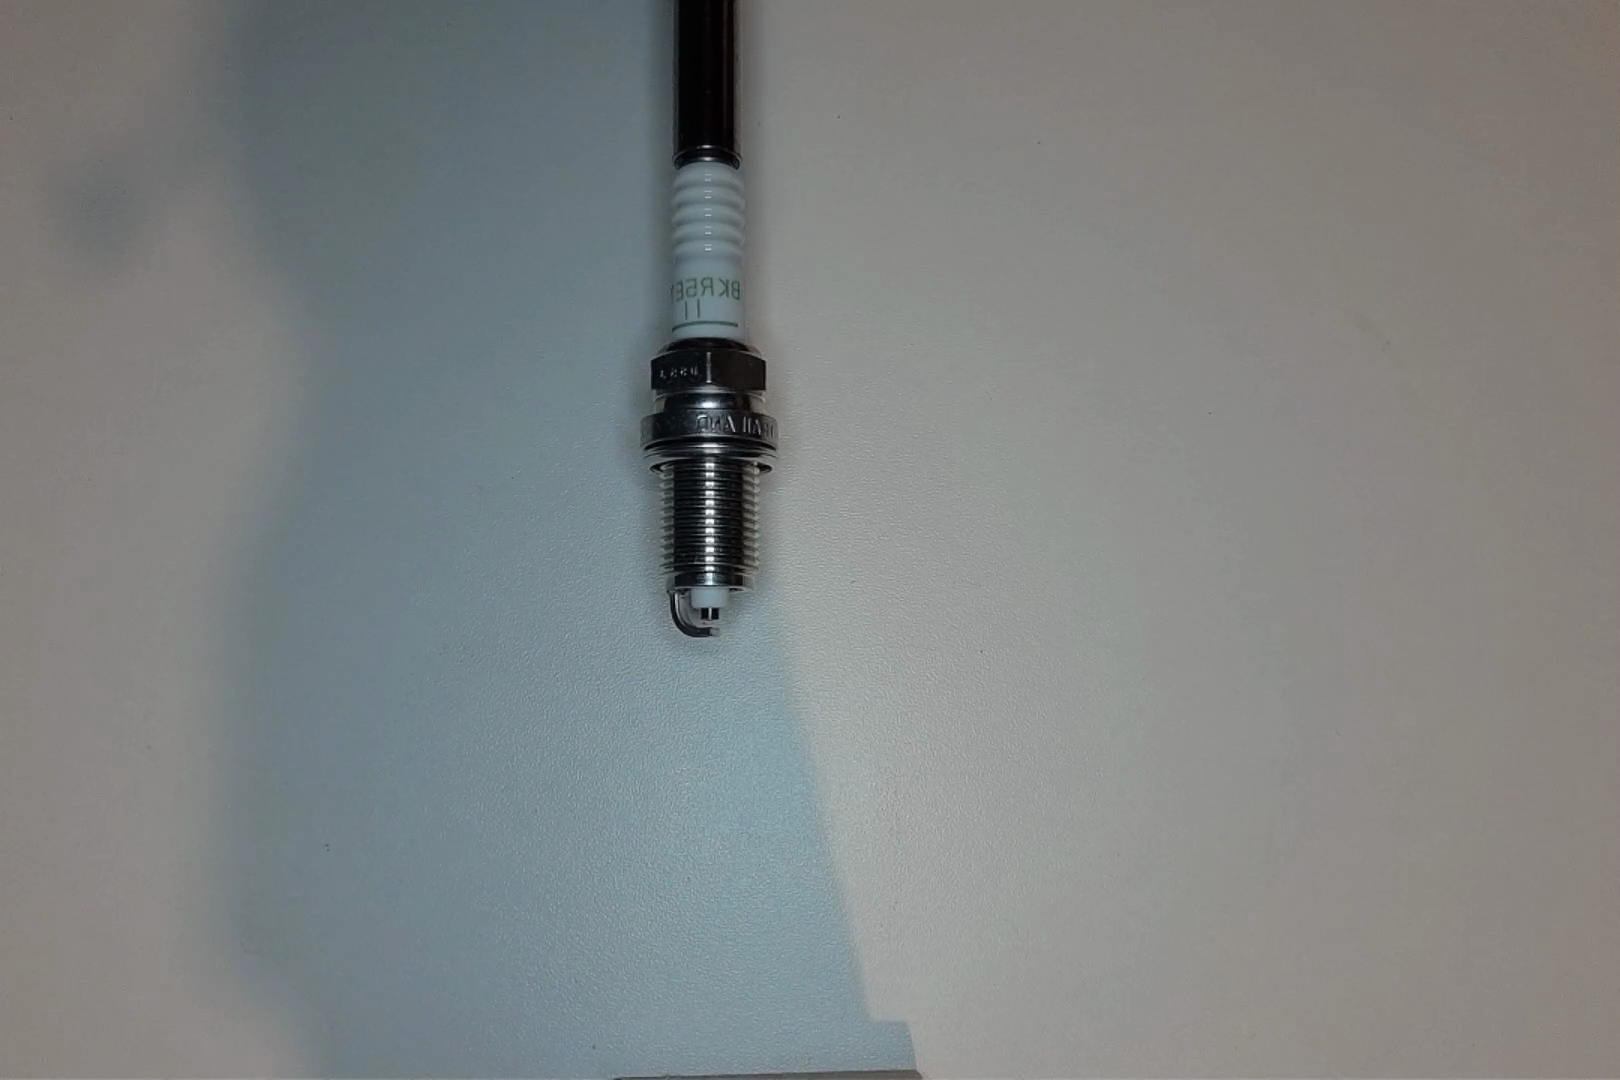
Label: normal